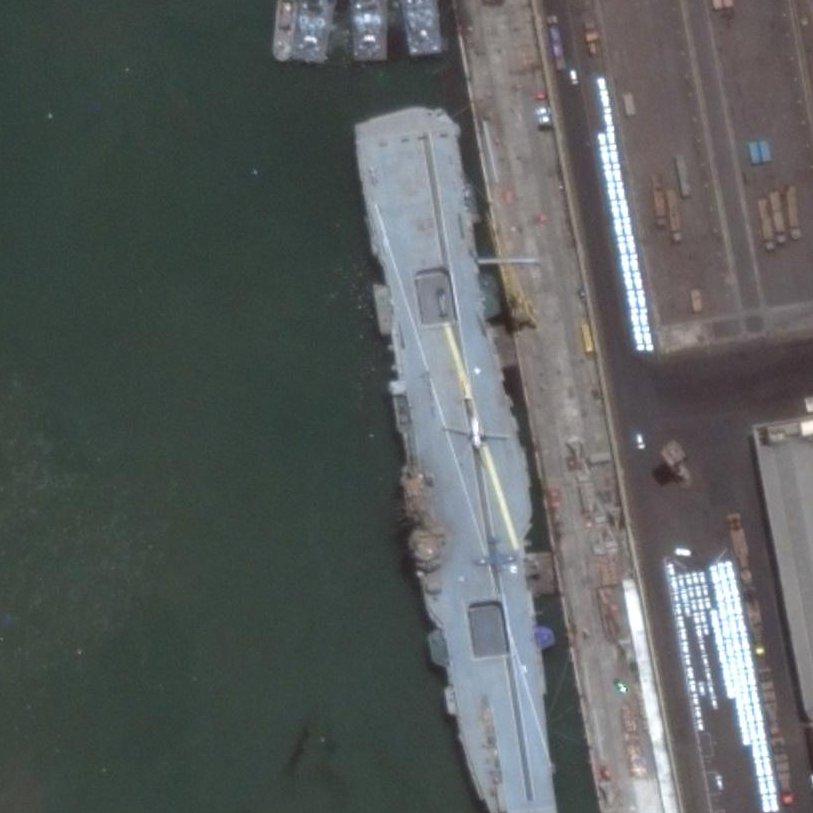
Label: aircraft_carrier